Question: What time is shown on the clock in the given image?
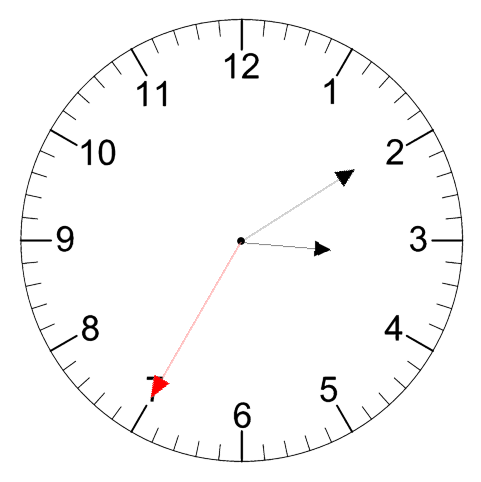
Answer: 03:09:35